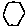
Label: hexagon